Interaction volume radius: 10 \u00c5
Interaction volume height: 10 \u00c5
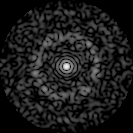
Disorder parameter: 0.8335